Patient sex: M
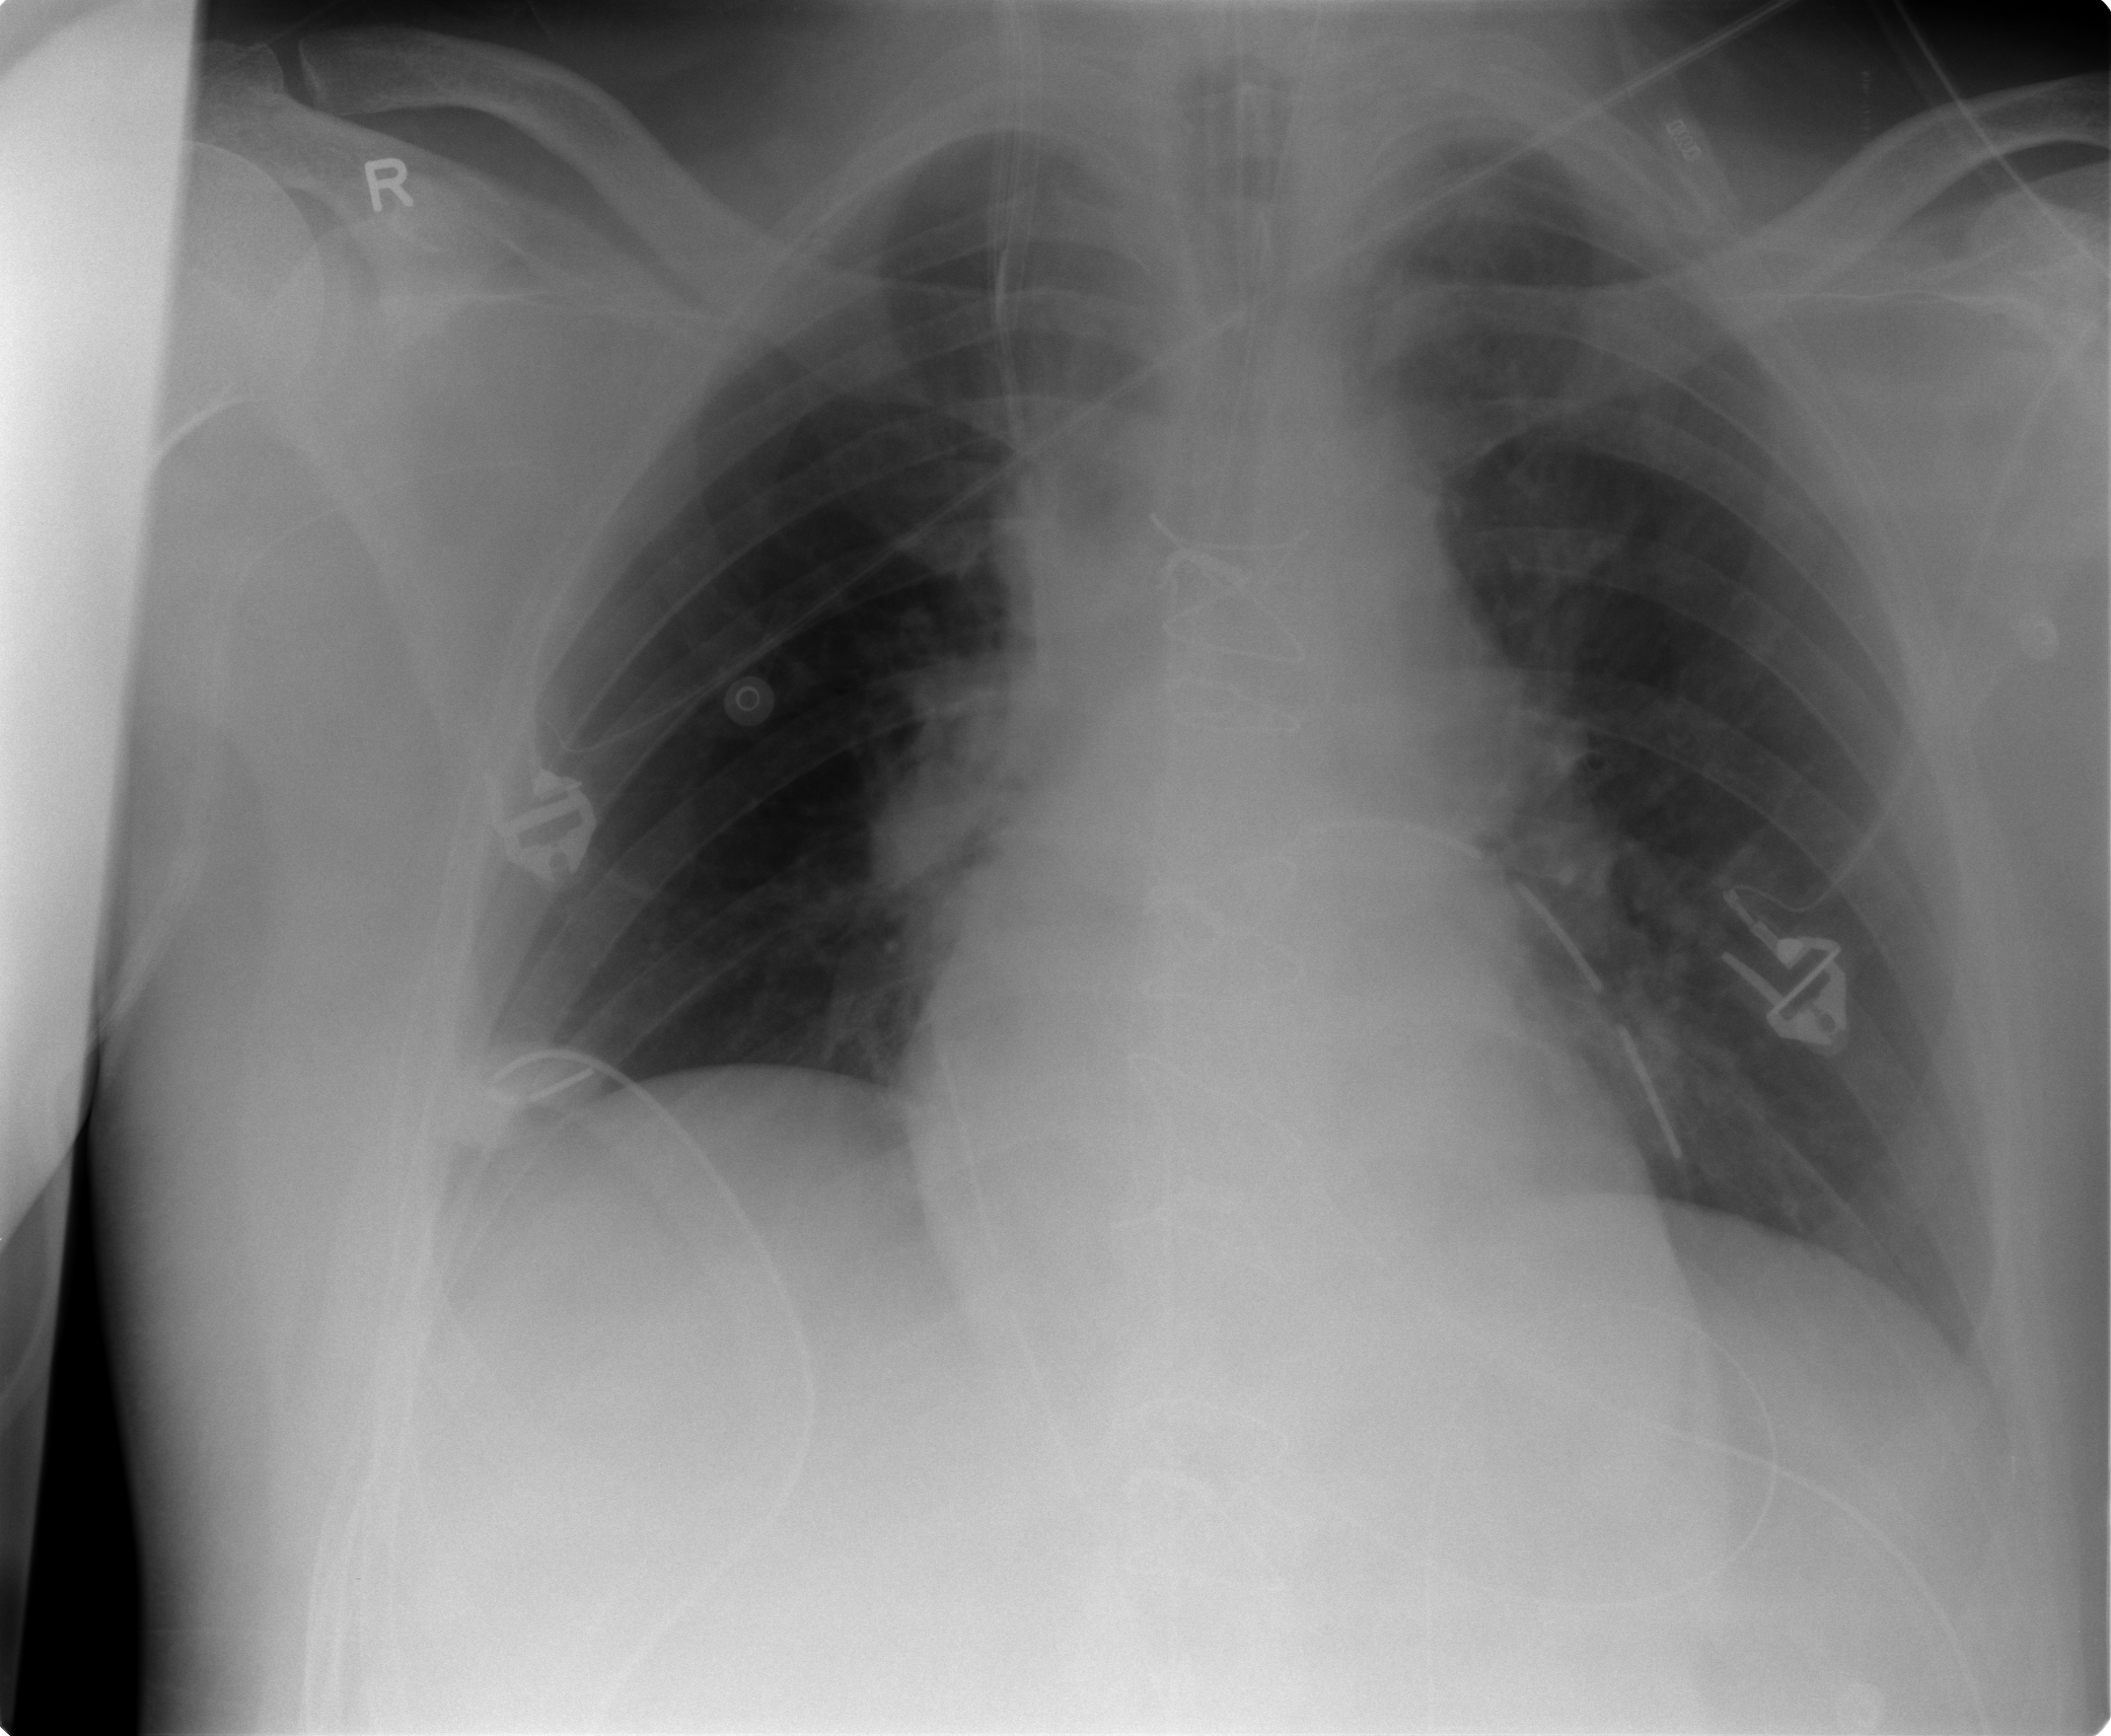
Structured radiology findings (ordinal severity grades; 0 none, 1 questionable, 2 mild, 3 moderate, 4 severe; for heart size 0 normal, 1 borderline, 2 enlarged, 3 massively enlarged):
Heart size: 0
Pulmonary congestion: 0
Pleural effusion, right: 0
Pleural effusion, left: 0
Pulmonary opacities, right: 0
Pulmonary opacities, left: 0
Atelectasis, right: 0
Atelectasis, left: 1